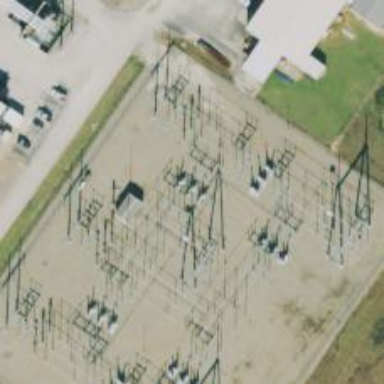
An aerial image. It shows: Switch used for power control.